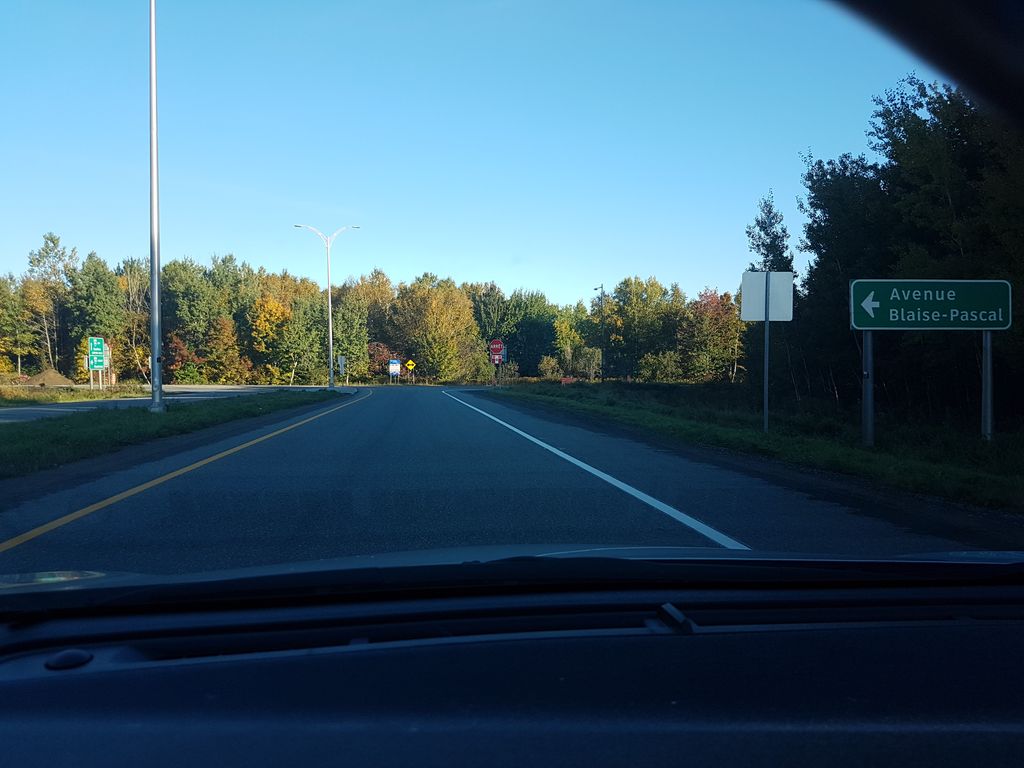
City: quebec_city